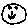
Label: smiley face